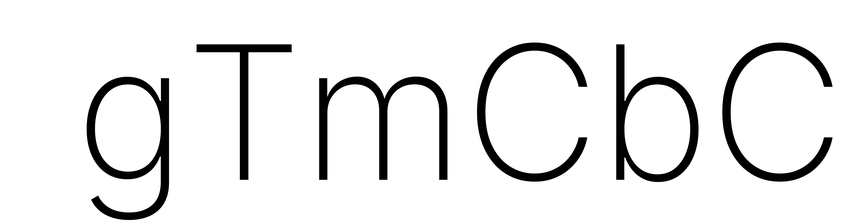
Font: Inter_ExtraLight